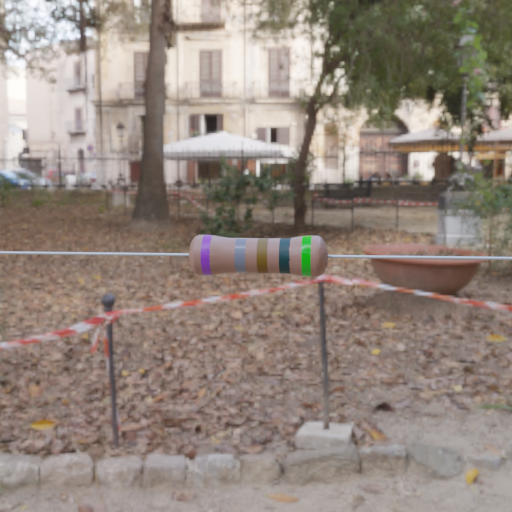
Resistor colour bands (in order): violet, gray, brown, black, green